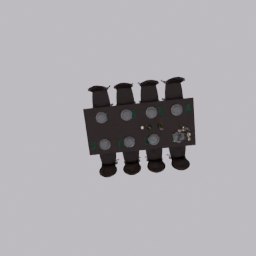
Label: furniture